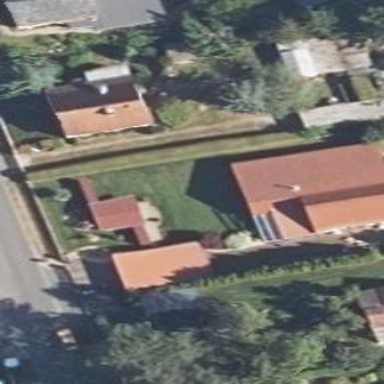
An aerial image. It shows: Simple and straightforward house.